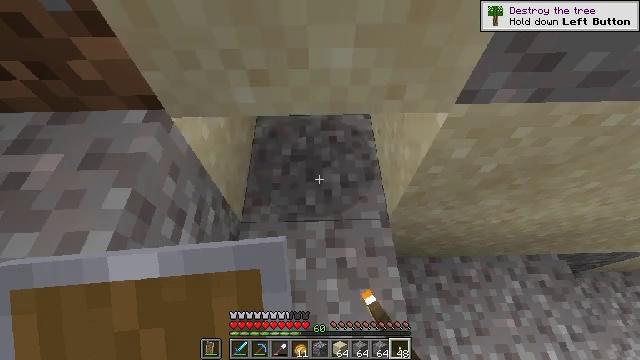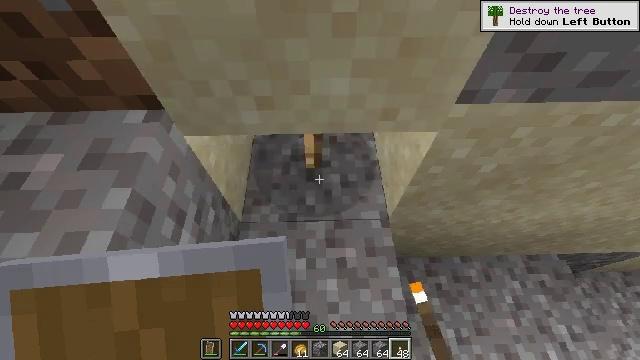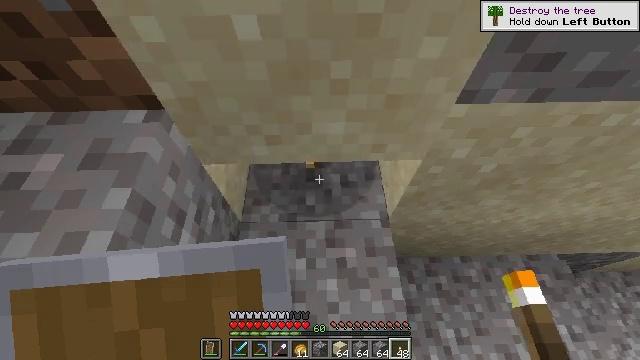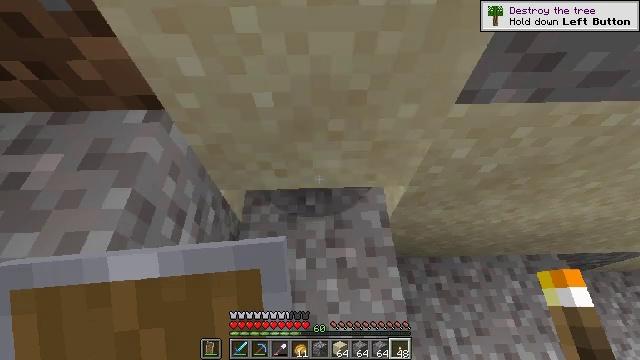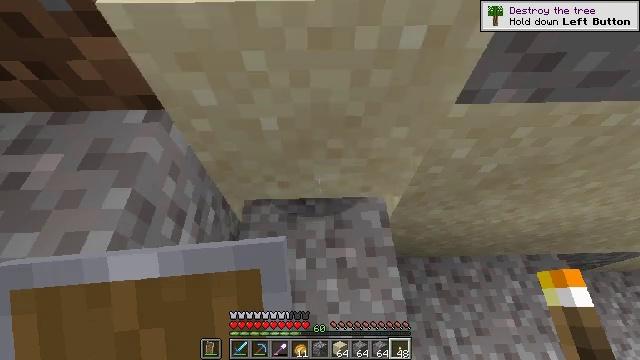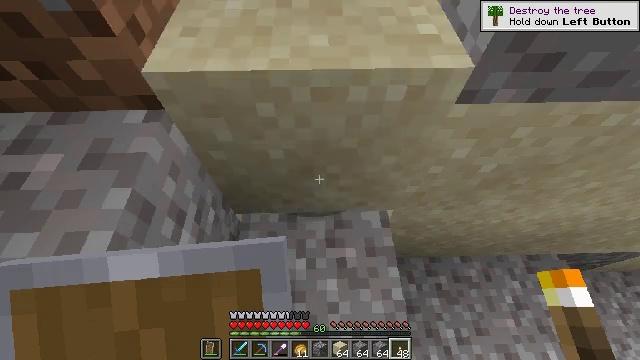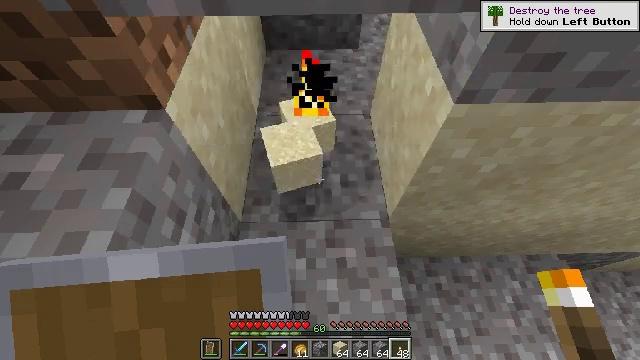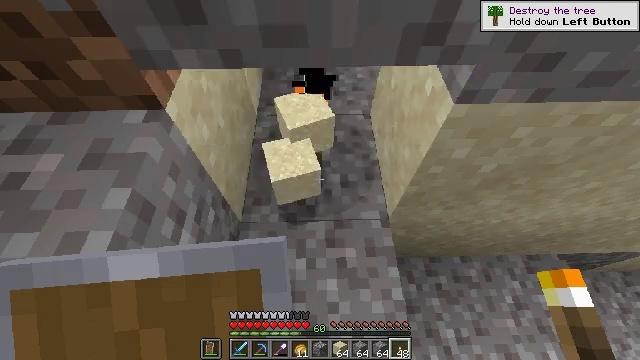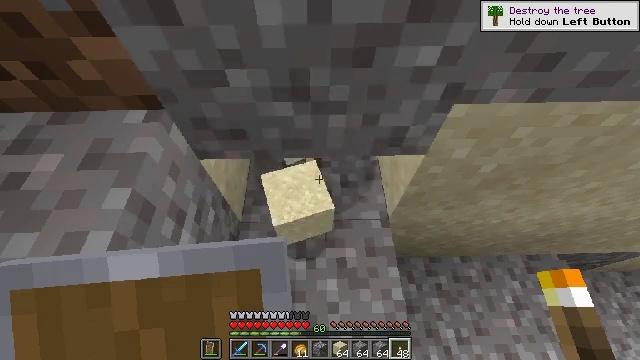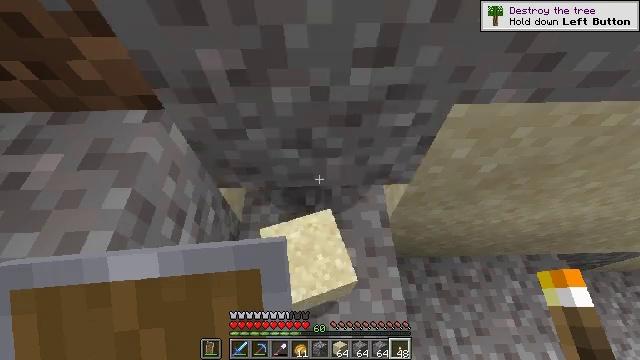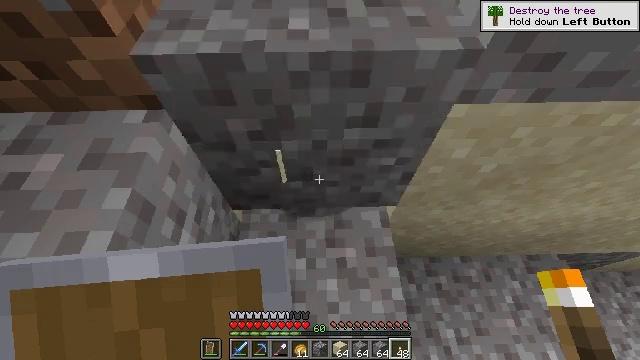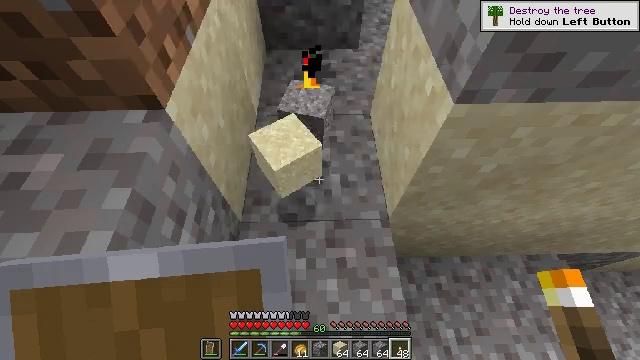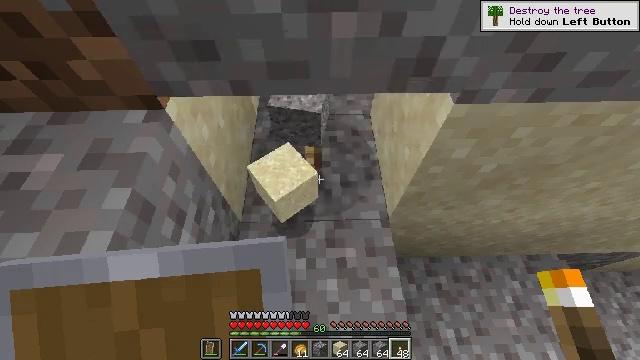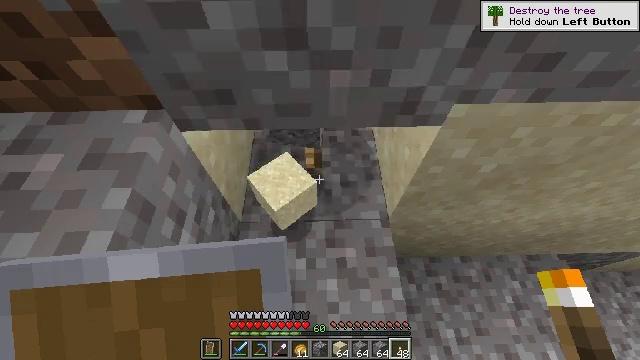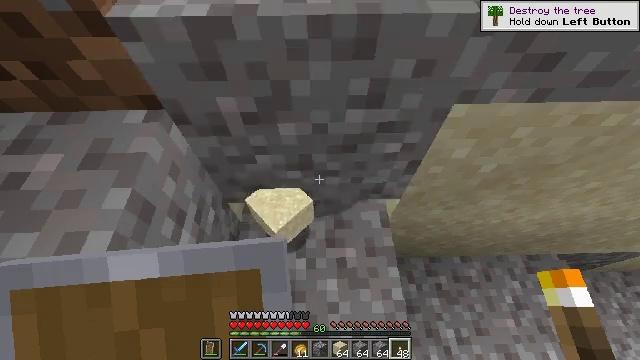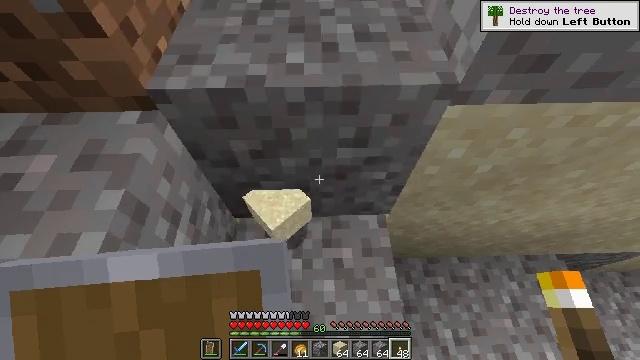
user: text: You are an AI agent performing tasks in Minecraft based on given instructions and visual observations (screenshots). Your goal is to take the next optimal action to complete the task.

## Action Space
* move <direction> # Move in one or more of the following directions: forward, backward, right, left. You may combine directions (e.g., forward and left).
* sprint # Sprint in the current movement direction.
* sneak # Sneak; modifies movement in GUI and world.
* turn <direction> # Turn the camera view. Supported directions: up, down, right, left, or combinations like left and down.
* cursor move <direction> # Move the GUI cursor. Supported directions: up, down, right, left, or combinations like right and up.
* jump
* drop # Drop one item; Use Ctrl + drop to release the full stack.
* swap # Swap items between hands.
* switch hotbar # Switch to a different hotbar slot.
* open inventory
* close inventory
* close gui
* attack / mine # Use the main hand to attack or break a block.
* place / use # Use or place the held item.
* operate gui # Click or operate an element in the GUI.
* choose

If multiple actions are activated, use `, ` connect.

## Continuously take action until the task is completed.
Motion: motion action
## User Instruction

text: Mine sand by the water.
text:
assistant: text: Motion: no_op
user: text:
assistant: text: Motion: no_op
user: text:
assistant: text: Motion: no_op
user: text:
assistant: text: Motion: no_op
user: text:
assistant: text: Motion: no_op
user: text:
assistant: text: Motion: no_op
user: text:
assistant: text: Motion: no_op
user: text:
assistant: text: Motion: no_op
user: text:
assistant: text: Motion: no_op
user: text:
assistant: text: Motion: no_op
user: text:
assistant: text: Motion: no_op
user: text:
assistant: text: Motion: no_op
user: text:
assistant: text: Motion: no_op
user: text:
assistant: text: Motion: no_op
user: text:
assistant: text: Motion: move right
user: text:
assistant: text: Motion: move right
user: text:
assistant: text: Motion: move right
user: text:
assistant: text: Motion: move right
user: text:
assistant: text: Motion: move right
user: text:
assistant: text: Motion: move right
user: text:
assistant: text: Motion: no_op
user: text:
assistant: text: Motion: no_op
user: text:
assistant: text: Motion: no_op
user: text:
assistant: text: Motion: no_op
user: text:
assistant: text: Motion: no_op
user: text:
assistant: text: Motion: no_op
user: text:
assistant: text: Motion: no_op
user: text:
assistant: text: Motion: no_op
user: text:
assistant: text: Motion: no_op
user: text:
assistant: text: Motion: no_op